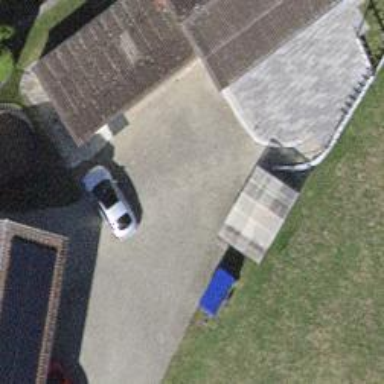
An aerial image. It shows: Driveway made of paving stones.